Interaction volume radius: 5 \u00c5
Interaction volume height: 15 \u00c5
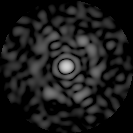
Disorder parameter: 0.8096